Question: I have a content page that contains the following...
>
1. UpdatePanel1 - containing Error Display Divs contains update triggers for both buttons
2. UpdatePanel2 - containing process 1 with an asp:button
3. updatePanel3 - containing process 2 with an asp:button
4. JavaScript that presents the user with a Popup confirm Jquery Messagebox based on the process they are executing.
UpdatePanel 2 or 3 becomes visible based on the users selection from the menu options.

When I click a button the messagebox pops and the page is processed correctly using __doPostback from the messagebox response and the page does a full postback.
I would rather the page do a partial postback and the content it had and display the Error Display Divs if there was an error. Any assistance would be appreciated.
nothing special about the button
'''
<asp:Button ID="ResetSomething" runat="server" Text="ResetSomething" Width="275px" />
'''
here is the content page script block
'''
<script type="text/javascript" language="javascript">
<!--
function pageLoad() {
setform();
};
function setform() {
var reset1_button = $('input[id*=ResetSomething]');
var reset2_button = $('input[id*=ResetSomethingElse]');
reset1_button.click(function() {
var element = $(this);
$.prompt('Message1', { show: 'slideDown', buttons: { Ok: true, Cancel: false },
submit: function(v, m, f) { submit_reset_callback(v, m, element); }
});
return (false);
});
var submit_reset_callback = function(result, messages, element) {
if (result) { __doPostBack("ResetSomething");}
return (false);
};
reset2_button.click(function() {
var element = $(this);
$.prompt('Message2', { show: 'slideDown', buttons: { Ok: true, Cancel: false },
submit: function(v, m, f) { submit_update_callback(v, m, element); }
});
return (false);
});
var submit_update_callback = function(result, messages, element) {
if (result) { __doPostBack("ResetSomethingElse"); }
return (false);
};
};
-->
</script>
'''
this is the code behind for the OnInit:
'''
protected override void OnInit(EventArgs e)
{
base.OnInit(e);
this.PreLoad += (sender, args) =>
{
this.ClientScript.GetPostBackEventReference(this, "arg");
if (!IsPostBack) { return; }
string __targetaction = this.Request["__EVENTTARGET"];
string __args = this.Request["__EVENTARGUMENT"];
if (string.IsNullOrEmpty(__args)) return;
if (__targetaction == "ResetSomething")
{
ResetSomething();
}
if (__targetaction == "ResetSomethingElse")
{
ResetSomethingElse();
}
this.upnlNotifications.Update();
};
}
'''
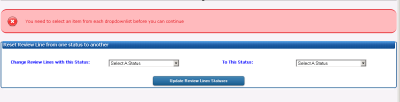
Answer: Define the function below and replace your '__doPostBack' calls with 'doPostBackAsync(controlId, null)'.
'''
function doPostBackAsync(eventName, eventArgs) {
var prm = Sys.WebForms.PageRequestManager.getInstance();
if (!Array.contains(prm._asyncPostBackControlIDs, eventName)) {
prm._asyncPostBackControlIDs.push(eventName);
}
if (!Array.contains(prm._asyncPostBackControlClientIDs, eventName)) {
prm._asyncPostBackControlClientIDs.push(eventName);
}
__doPostBack(eventName, eventArgs);
}
'''